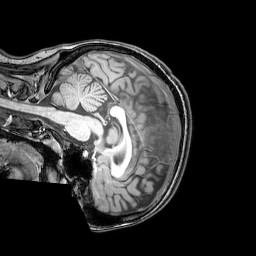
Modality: T1w
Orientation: sagittal
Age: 24
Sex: female
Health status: healthy
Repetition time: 0.081 s
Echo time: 0.037 s